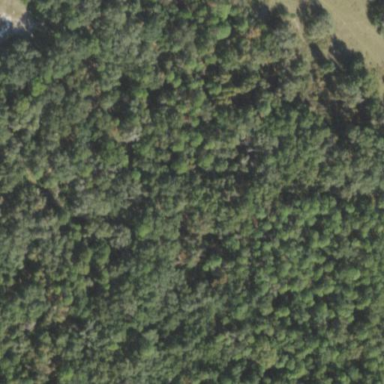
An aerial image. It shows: Mixed woodland with various types of leaves.